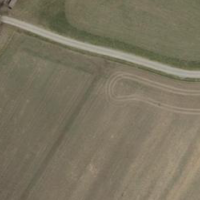
EUNIS habitat code: 52
Species observed at this site:
Milvus milvus